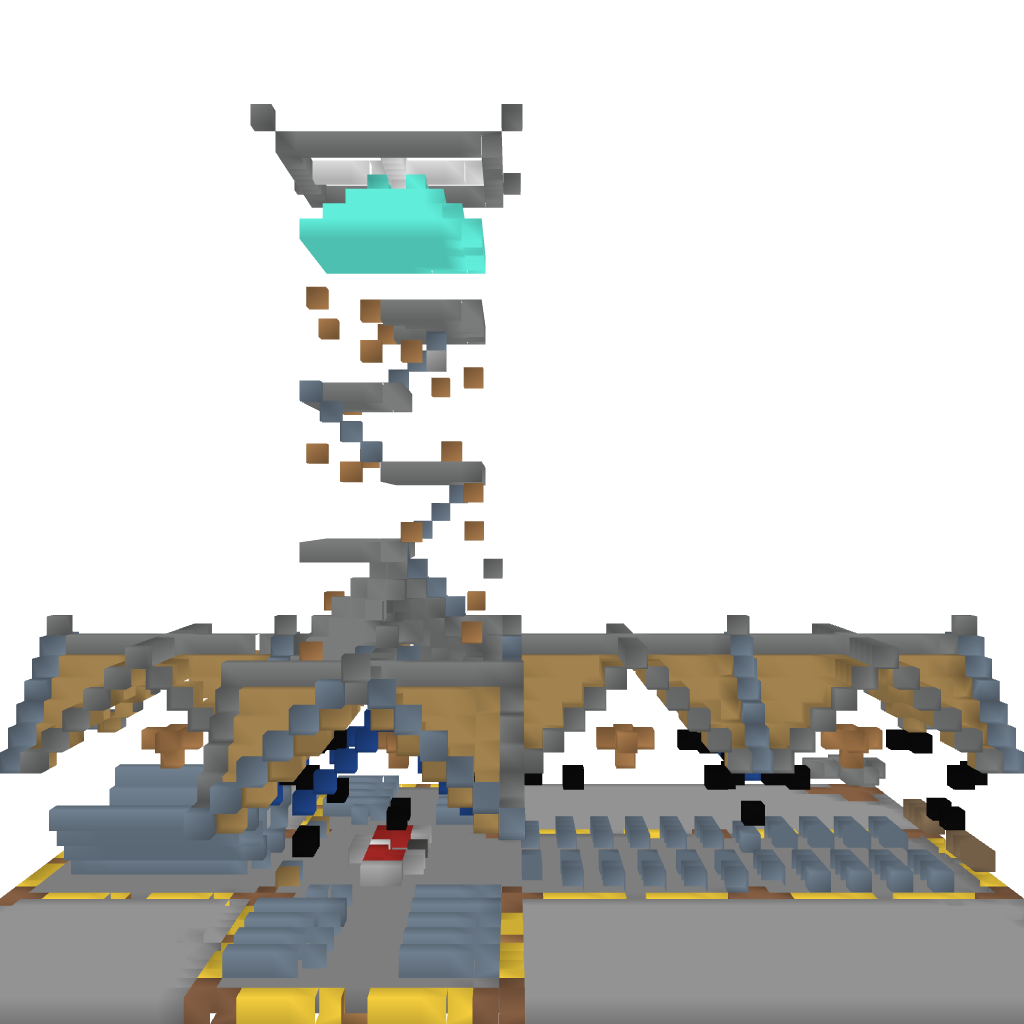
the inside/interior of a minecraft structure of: A simplistic church